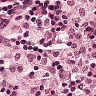
Metastatic tissue present: no